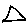
Label: triangle